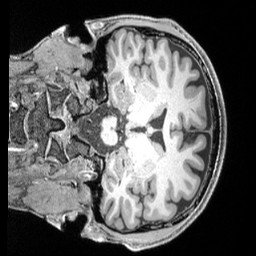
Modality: T1w
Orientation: coronal
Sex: male
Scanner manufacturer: siemens
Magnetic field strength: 3 T
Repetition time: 2.4 s
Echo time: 0.00224 s